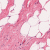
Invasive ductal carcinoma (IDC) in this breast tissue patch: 0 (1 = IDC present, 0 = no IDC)